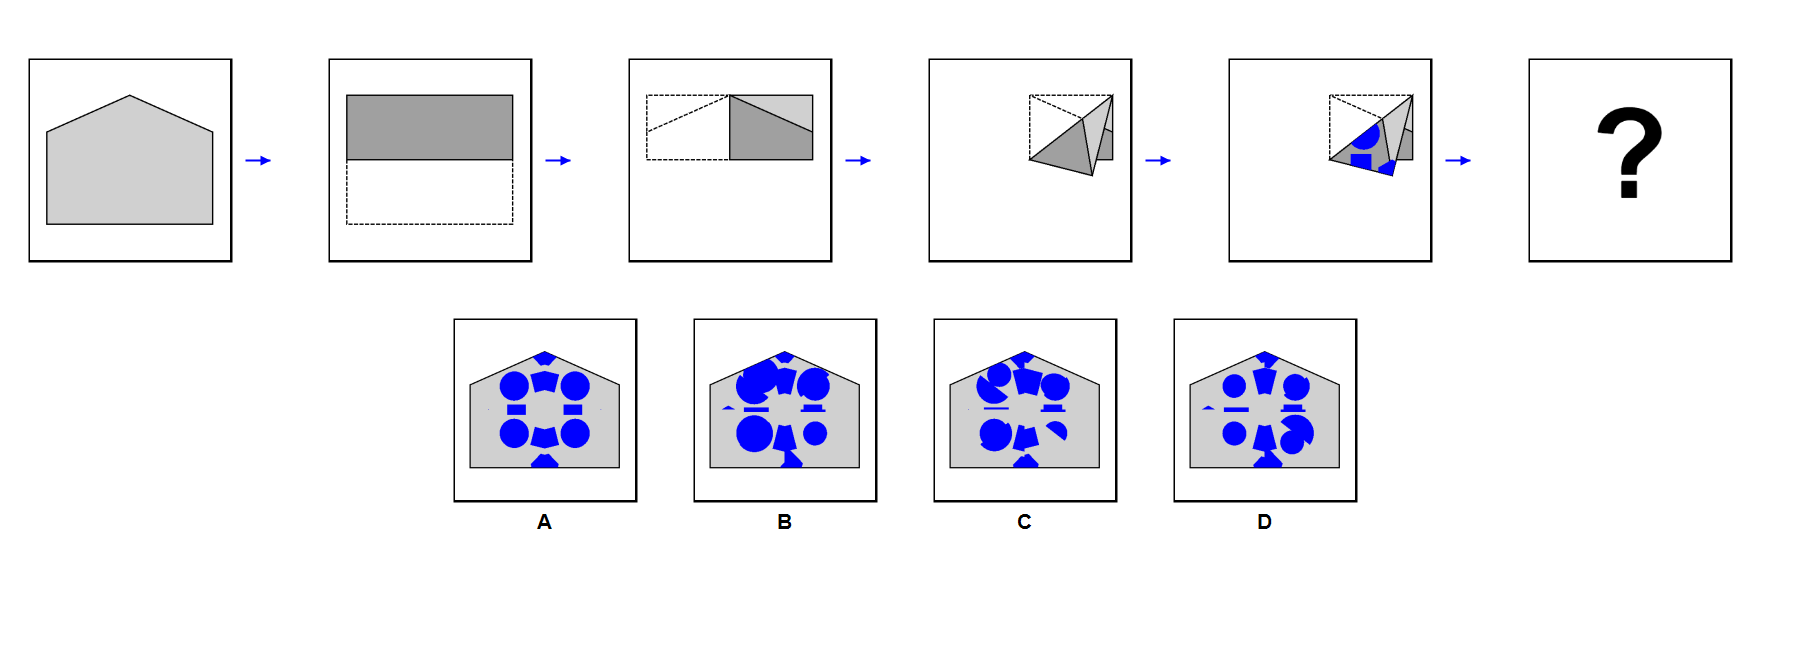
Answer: A